Question: how can I force a Listviewer to update the size? When I'm adding an element to the list which is longer then the existing size, the listviewer should expand:

I update the Listviewer in this way:
'''
lvConstraints.refresh();
'''
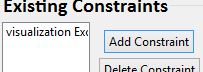
Answer: Are you sure it is a good idea, to resize it after content is added? IMO, expanding and collapsing at runtime, causes pretty bad user experience. Can't you think of an average width of elements, containing inside the viewer? For Longer elements I'd suggest you use scrolling functionality.
If you still want to change size of a viwer after element is added you can do it like this:
'''
viewer.getControl().computeSize(SWT.DEFAULT, SWT.DEFAULT);
viewer.getControl().pack();
'''
Example:
'''
public class Test {
private class MyContentProvider implements IStructuredContentProvider {
@Override
public Object[] getElements(Object inputElement) {
return ((List) inputElement).toArray(new MyModel[0]);
}
@Override
public void dispose() {
}
@Override
public void inputChanged(Viewer viewer, Object oldInput, Object newInput) {
}
}
public class MyModel {
public String counter;
public MyModel(String counter) {
this.counter = counter;
}
@Override
public String toString() {
return "Item " + counter;
}
}
public Test(Shell shell) {
// final TableViewer v = new TableViewer(shell);
Composite c = new Composite(shell, SWT.NONE);
GridLayoutFactory.swtDefaults().applyTo(c);
GridDataFactory.defaultsFor(c).hint(100, 100).applyTo(c);
final ListViewer v = new ListViewer(c);
// v.setSize(200, 300);
v.setLabelProvider(new LabelProvider());
// for demonstration purposes use custom content provider
// alternatively you could use ArrayContentProvider.getInstance()
v.setContentProvider(new MyContentProvider());
v.setComparator(new ViewerComparator());
v.setInput(createModel());
GridDataFactory.defaultsFor(v.getControl()).align(SWT.BEGINNING, SWT.TOP).hint(100, 100).grab(true, true)
.applyTo(v.getControl());
// v.getTable().setLinesVisible(true);
Button b = new Button(c, SWT.NONE);
b.setText("button");
b.addSelectionListener(new SelectionAdapter() {
@Override
public void widgetSelected(SelectionEvent e) {
int nextInt = RandomUtils.nextInt(100);
String s = "";
for (int i = 0; i < nextInt; i++) {
s += "" + i;
}
// v.add(new MyModel(s));
((List) v.getInput()).add(new MyModel(s));
v.refresh();
v.getControl().computeSize(SWT.DEFAULT, SWT.DEFAULT);
v.getControl().pack();
}
});
}
private List<MyModel> createModel() {
List<MyModel> elements = new ArrayList<Test.MyModel>();
for (int i = 0; i < 10; i++) {
elements.add(new MyModel("" + i));
}
return elements;
}
public static void main(String[] args) {
Display display = new Display();
Shell shell = new Shell(display);
shell.setLayout(new FillLayout());
new Test(shell);
shell.open();
while (!shell.isDisposed()) {
if (!display.readAndDispatch()) {
display.sleep();
}
}
display.dispose();
}
}
'''
To show a vertical scrollbar, create viewer with 'SWT.V_SCROLL' style: like this:
'''
final ListViewer v = new ListViewer(c, SWT.V_SCROLL);
'''
To prevent resizing more, then specific height, use height hint, when computing size and do it as follows (note, that you can provide width hint as well, to prevent resizing more, then specific width) (: pack() method was removed):
'''
v.refresh();
Point computeSize = v.getControl().computeSize(SWT.DEFAULT, 200);
v.getList().setSize(computeSize);
'''